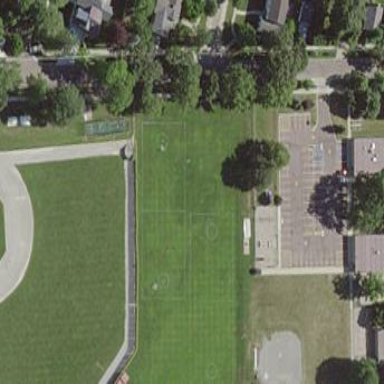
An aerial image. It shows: Soccer pitch for leisureland activities.